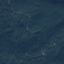
Label: Forest